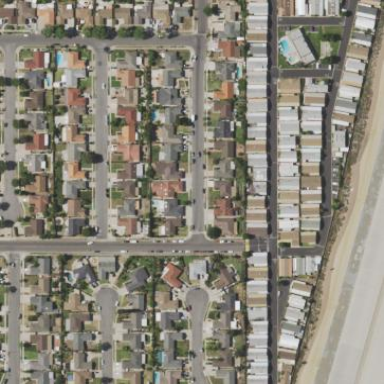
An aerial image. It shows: Residential area known as trailer park.